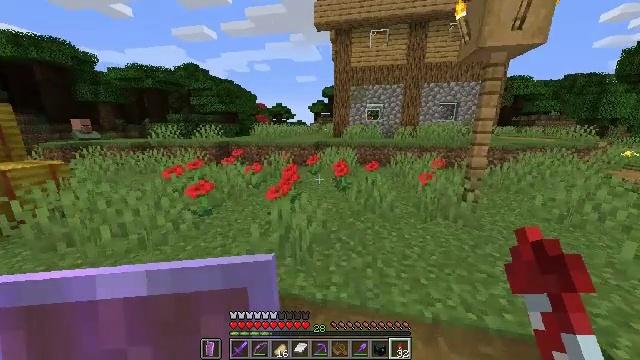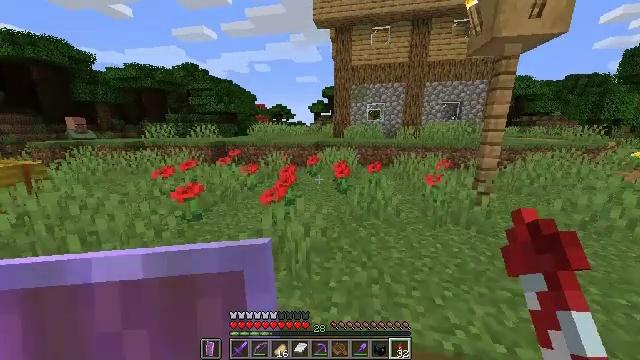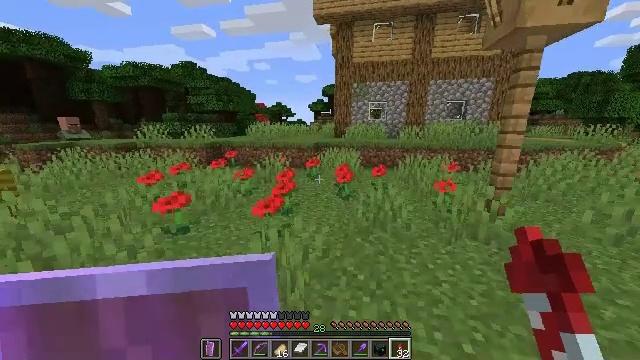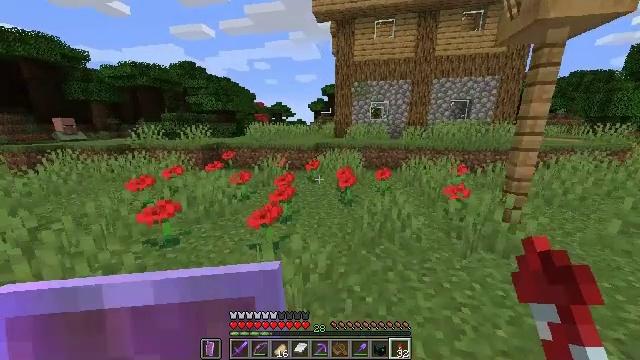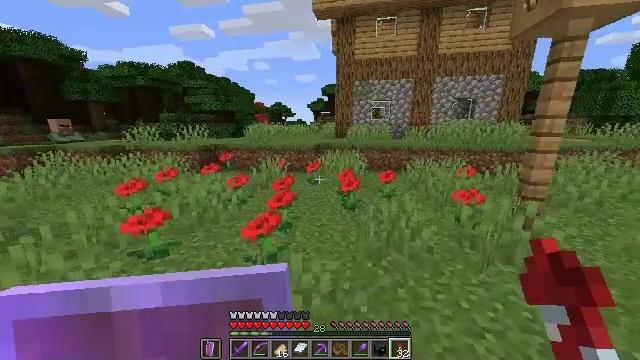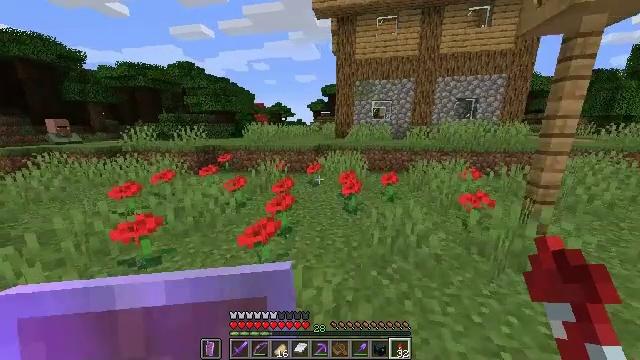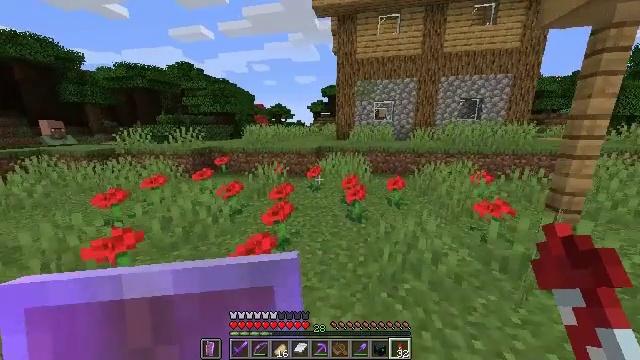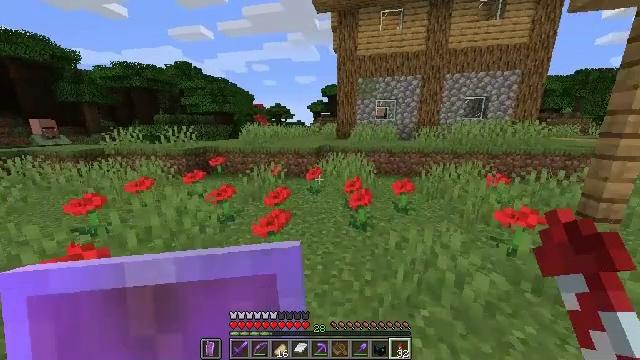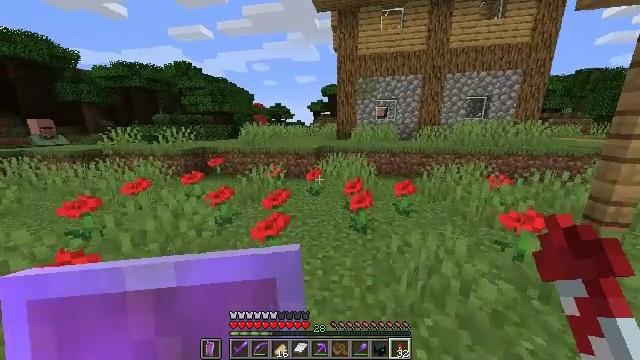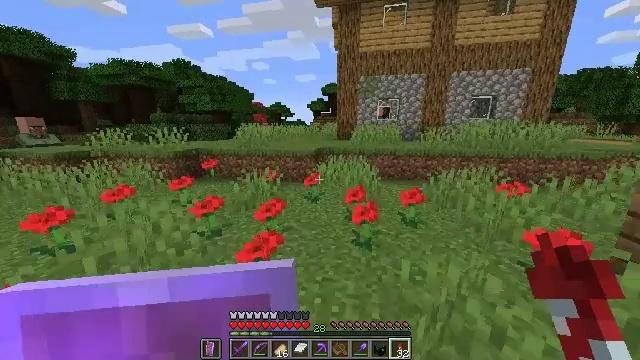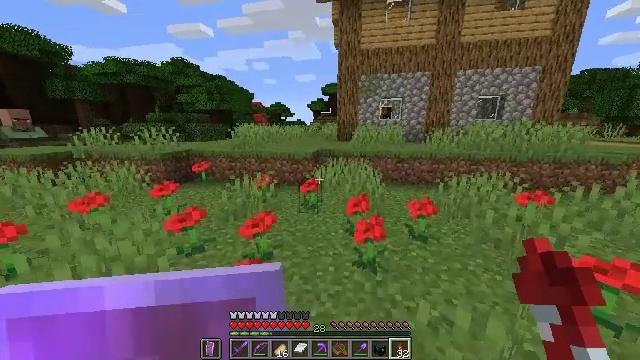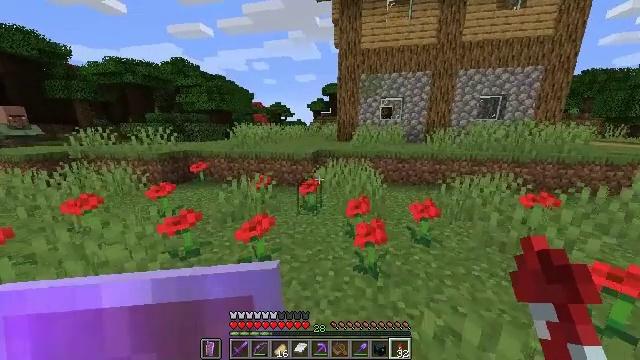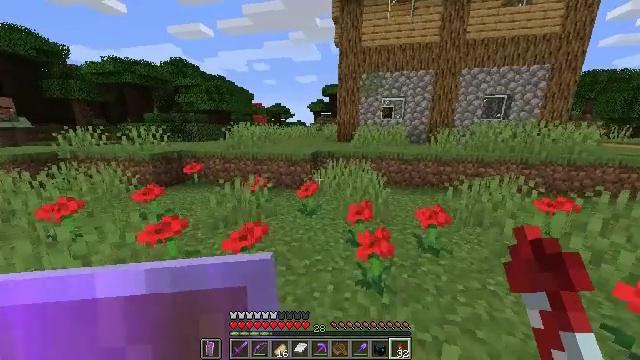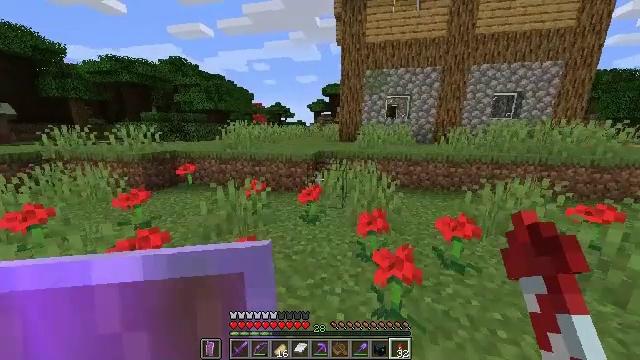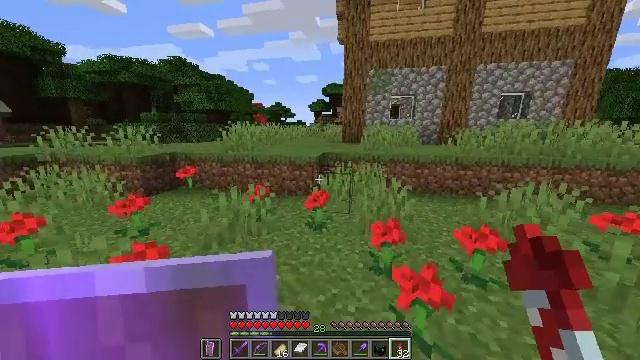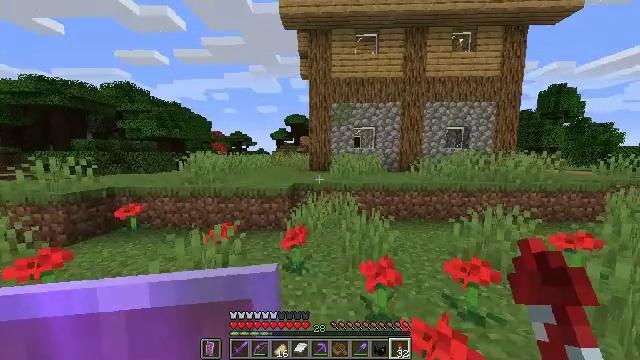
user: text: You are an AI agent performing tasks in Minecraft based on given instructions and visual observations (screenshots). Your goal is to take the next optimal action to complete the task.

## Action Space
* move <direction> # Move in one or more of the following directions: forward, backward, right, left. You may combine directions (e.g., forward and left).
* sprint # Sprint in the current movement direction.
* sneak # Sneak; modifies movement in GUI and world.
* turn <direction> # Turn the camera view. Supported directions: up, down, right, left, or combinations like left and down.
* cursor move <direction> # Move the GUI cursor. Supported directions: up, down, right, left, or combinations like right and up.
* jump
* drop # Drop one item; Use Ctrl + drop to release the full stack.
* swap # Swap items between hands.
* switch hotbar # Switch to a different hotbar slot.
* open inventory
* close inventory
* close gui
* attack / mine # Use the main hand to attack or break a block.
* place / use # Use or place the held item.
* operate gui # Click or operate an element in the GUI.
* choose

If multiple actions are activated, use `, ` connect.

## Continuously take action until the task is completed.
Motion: motion action
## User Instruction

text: Break the grass path to collect materials.
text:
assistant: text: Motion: move forward, sprint
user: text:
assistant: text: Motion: move forward, sprint
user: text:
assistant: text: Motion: move forward, sprint
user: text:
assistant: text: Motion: move forward, sprint
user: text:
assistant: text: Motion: move forward, sprint
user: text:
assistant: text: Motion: move forward, sprint
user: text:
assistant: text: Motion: move forward, sprint
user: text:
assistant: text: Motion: move forward, sprint
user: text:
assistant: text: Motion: move forward, sprint
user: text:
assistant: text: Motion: move forward, sprint
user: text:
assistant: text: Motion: move forward, sprint
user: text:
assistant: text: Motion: move forward, sprint
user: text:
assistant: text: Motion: move forward and move left, sprint
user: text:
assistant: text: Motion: move forward and move left, sprint
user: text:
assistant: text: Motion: move forward and move left, sprint, turn right and up
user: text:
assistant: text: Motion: move forward and move left, sprint
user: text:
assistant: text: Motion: move forward and move left, sprint
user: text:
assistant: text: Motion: move forward and move left, sprint
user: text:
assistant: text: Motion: move forward and move left, sprint
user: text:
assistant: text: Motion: move forward and move left, sprint
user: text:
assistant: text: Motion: move forward and move left, sprint
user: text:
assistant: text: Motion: move forward and move left, sprint
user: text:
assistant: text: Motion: move forward and move left, sprint
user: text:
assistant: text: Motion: move forward and move left, sprint
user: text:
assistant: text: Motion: move forward and move left, sprint
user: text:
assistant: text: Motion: move forward and move left, sprint
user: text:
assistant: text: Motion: move forward, sprint
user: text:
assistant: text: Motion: move forward, sprint, jump
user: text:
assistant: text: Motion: move forward, sprint, jump
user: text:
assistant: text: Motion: move forward, sprint, jump